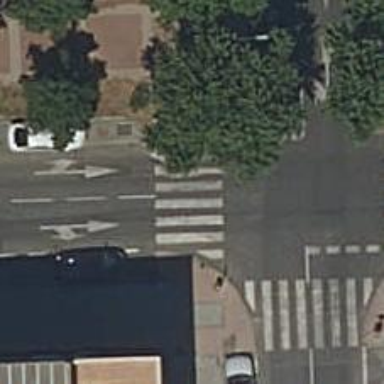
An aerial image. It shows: Uncontrolled crossing on the road.